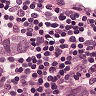
Metastatic tissue present: yes